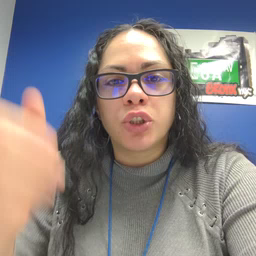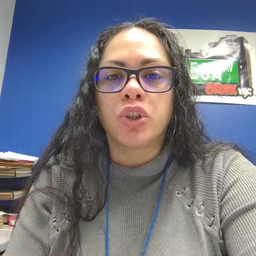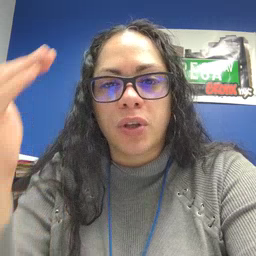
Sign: head